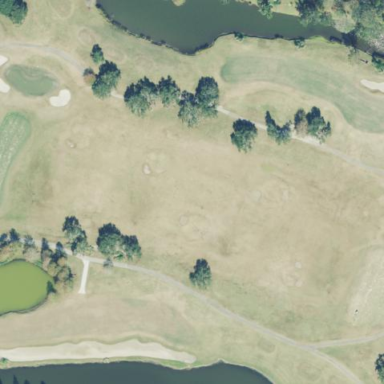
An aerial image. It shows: Golf fairway surrounded by grass.